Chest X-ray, PA view. Patient: 38 years old, sex M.
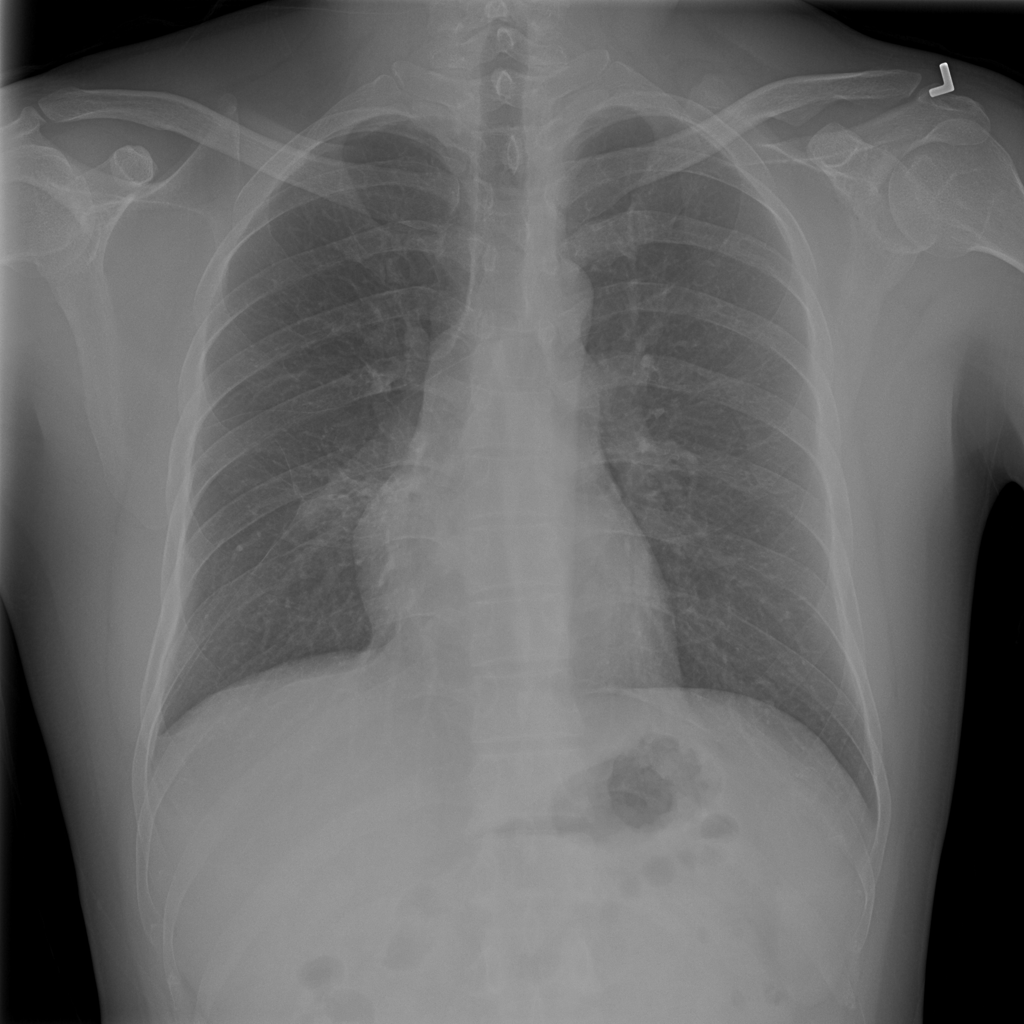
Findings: No Finding